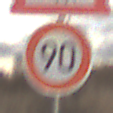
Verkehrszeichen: Geschwindigkeit90
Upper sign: ReiterRechts
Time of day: SunriseSunset
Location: Outdoor (RoadRail)
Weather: PartlyCloudy
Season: NotSpecified
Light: Natural